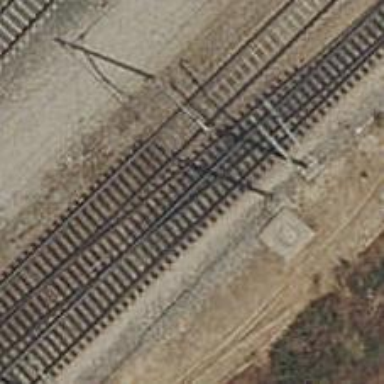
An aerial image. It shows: Railway with electrified contact lines.